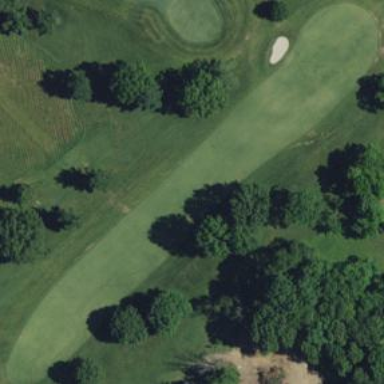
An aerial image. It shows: Grassy area designated as golf fairway.